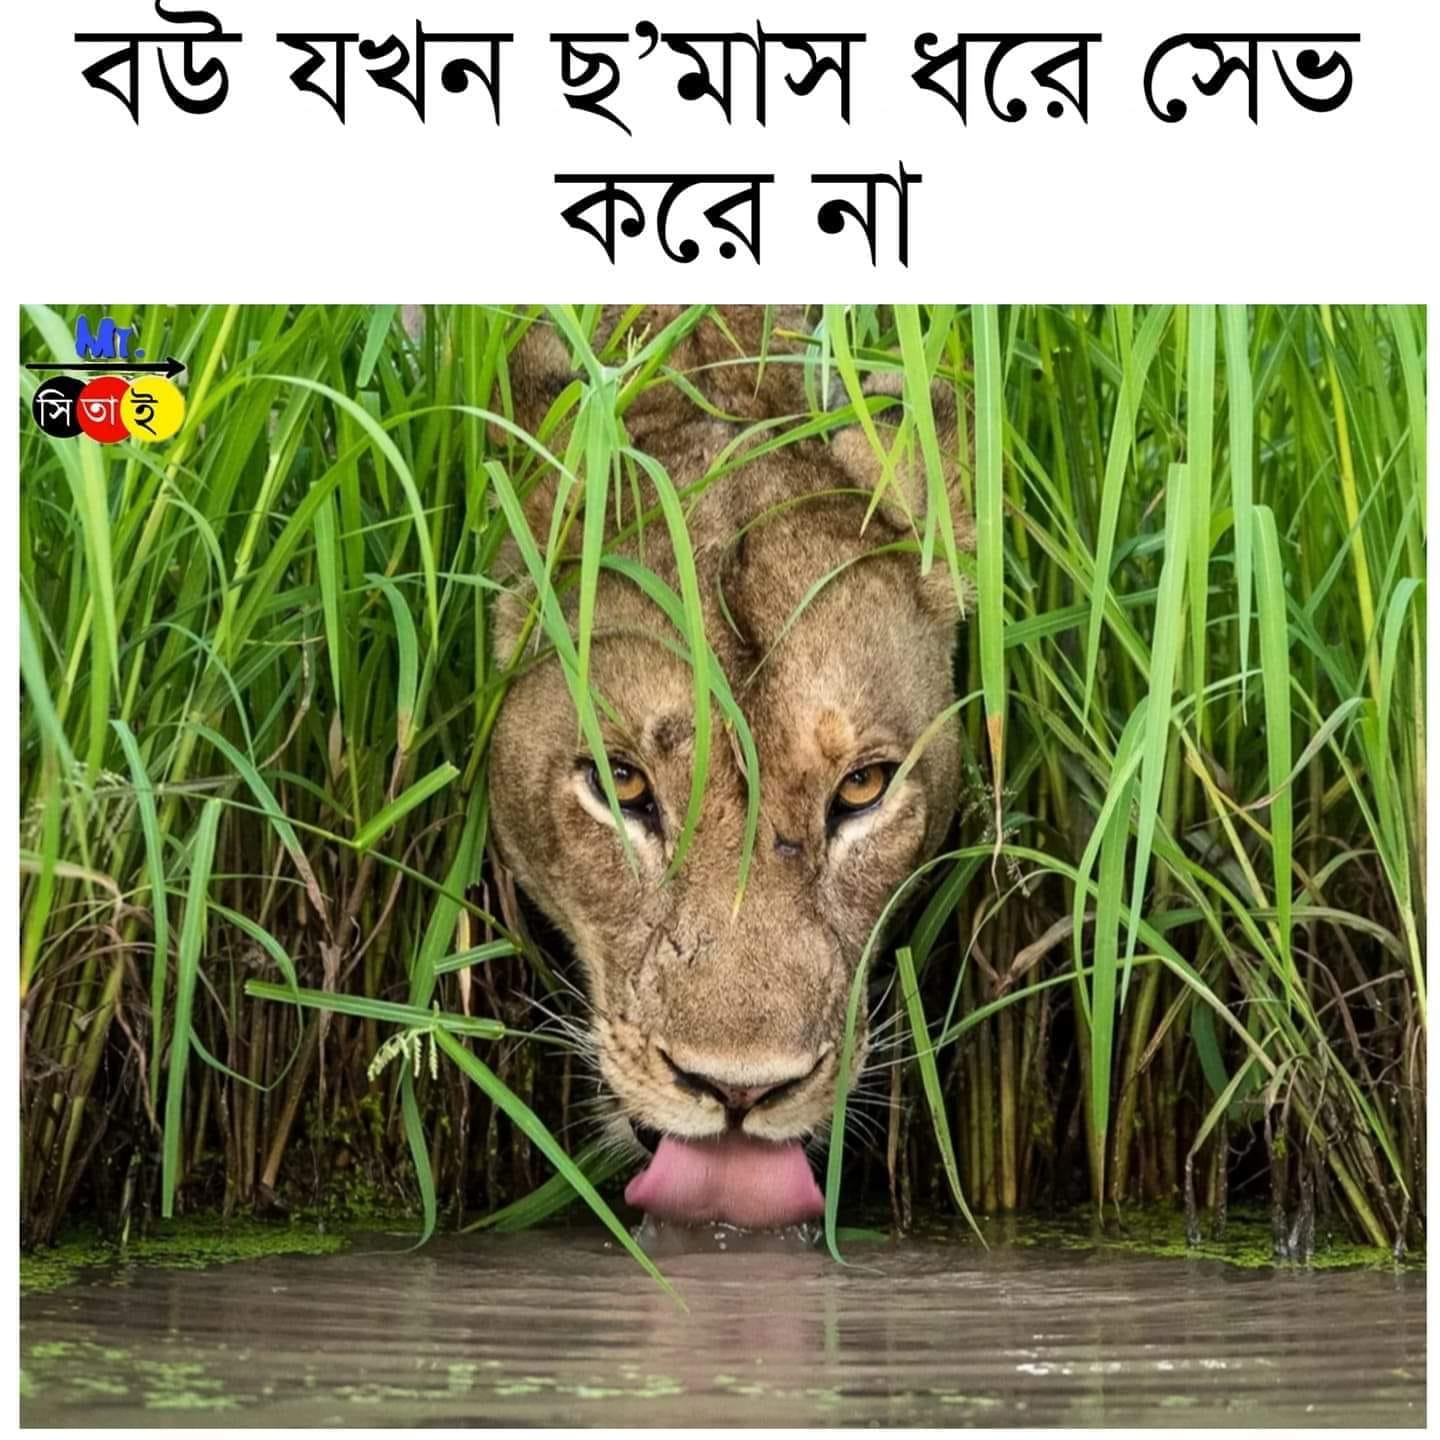
Caption: বউ যখন ছ'মাস ধরে সেভ করে না
Label: non-hate